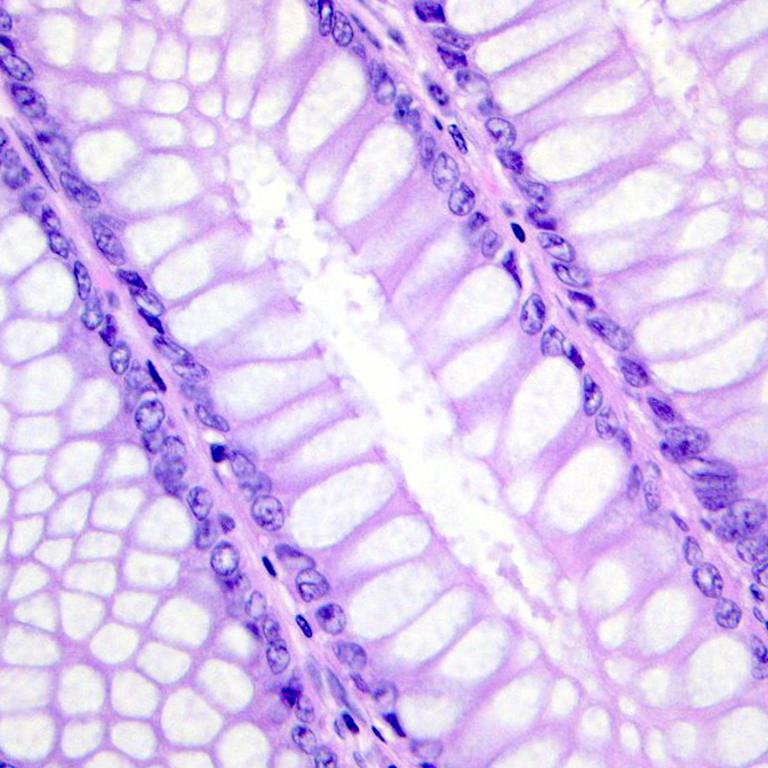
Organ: colon
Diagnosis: benign